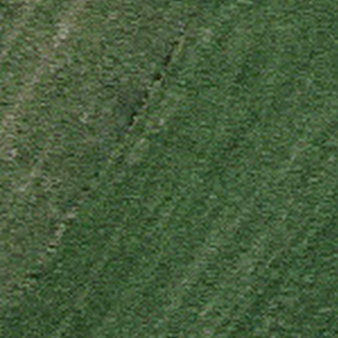
Label: other